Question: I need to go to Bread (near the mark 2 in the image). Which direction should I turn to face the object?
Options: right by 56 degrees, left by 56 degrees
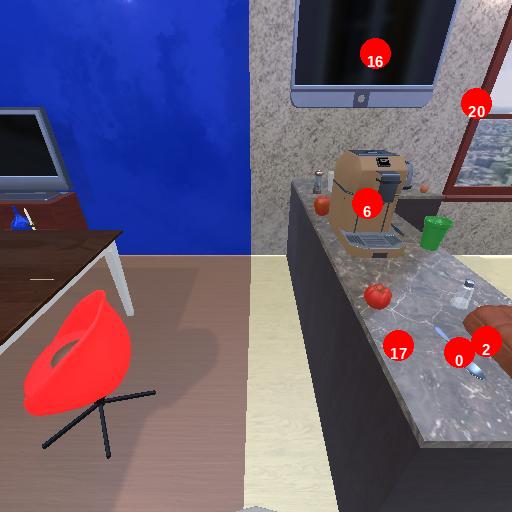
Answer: right by 56 degrees